Question: I am trying to write a code of bubble animation using jquery and html, to make my circles moving in the canvas and the text should resize according to circle size.
How can I put the text on these circles?
I am using fill text in the circle function but this gives me an error.
'''
var canvas = document.getElementById('canvas');
var c = canvas.getContext('2d');
canvas.width = window.innerWidth;
canvas.height = 300;
var mouse = {
x: undefined,
y: undefined
}
window.addEventListener('mousemove', function(e){
mouse.x = e.x;
mouse.y = e.y;
});
window.addEventListener('resize', function(){
canvas.width = window.innerWidth;
canvas.height = window.innerHeight;
});
function getRandomInt(max) {
return Math.floor(Math.random() * Math.floor(max));
}
function Circle(){
this.radius = getRandomInt(30);
this.originalSize = this.radius;
this.x = Math.random() * (innerWidth - this.radius * 2) + this.radius;
this.y = Math.random() * (innerHeight - this.radius * 2) + this.radius;
this.gradient = Math.random();
this.color = 'rgba('+ getRandomInt(255) +','+ getRandomInt(255) + ','+ getRandomInt(255) + ','+ this.gradient +')';
this.xVelocity = 5 * (Math.random() - Math.random());
this.yVelocity = 5 * (Math.random() - Math.random());
this.draw = function(){
c.beginPath();
c.arc(this.x,this.y, this.radius, 0, Math.PI*2, false);
c.strokeStyle = this.color;
c.stroke();
c.fillStyle = this.color;
c.fill();
this.update();
}
this.update = function(){
if(this.x + this.radius > innerWidth || this.x - this.radius < 0){
this.xVelocity = -this.xVelocity;
}
if(this.y + this.radius > innerHeight || this.y - this.radius < 0){
this.yVelocity = -this.yVelocity;
}
this.x += this.xVelocity;
this.y += this.yVelocity;
if(mouse.x - this.x < 50 && mouse.x - this.x > -50
&& mouse.y - this.y < 50 && mouse.y - this.y > -50){
if(this.radius < 150){
this.radius += 2;
}
}
else if(this.radius !== this.originalSize){
this.radius -= 2;
}
}
}
var circleArray = [];
for(var i = 0; i < 100; i++){
circleArray.push(new Circle());
}
function animate(){
c.clearRect(0,0, innerWidth, innerHeight);
for(var i = 0; i < circleArray.length; i++){
circleArray[i].draw();
}
requestAnimationFrame(animate);
}
animate();
'''
'''
<canvas class="grey darken-4" id="canvas" width="" height="">
</canvas>
'''

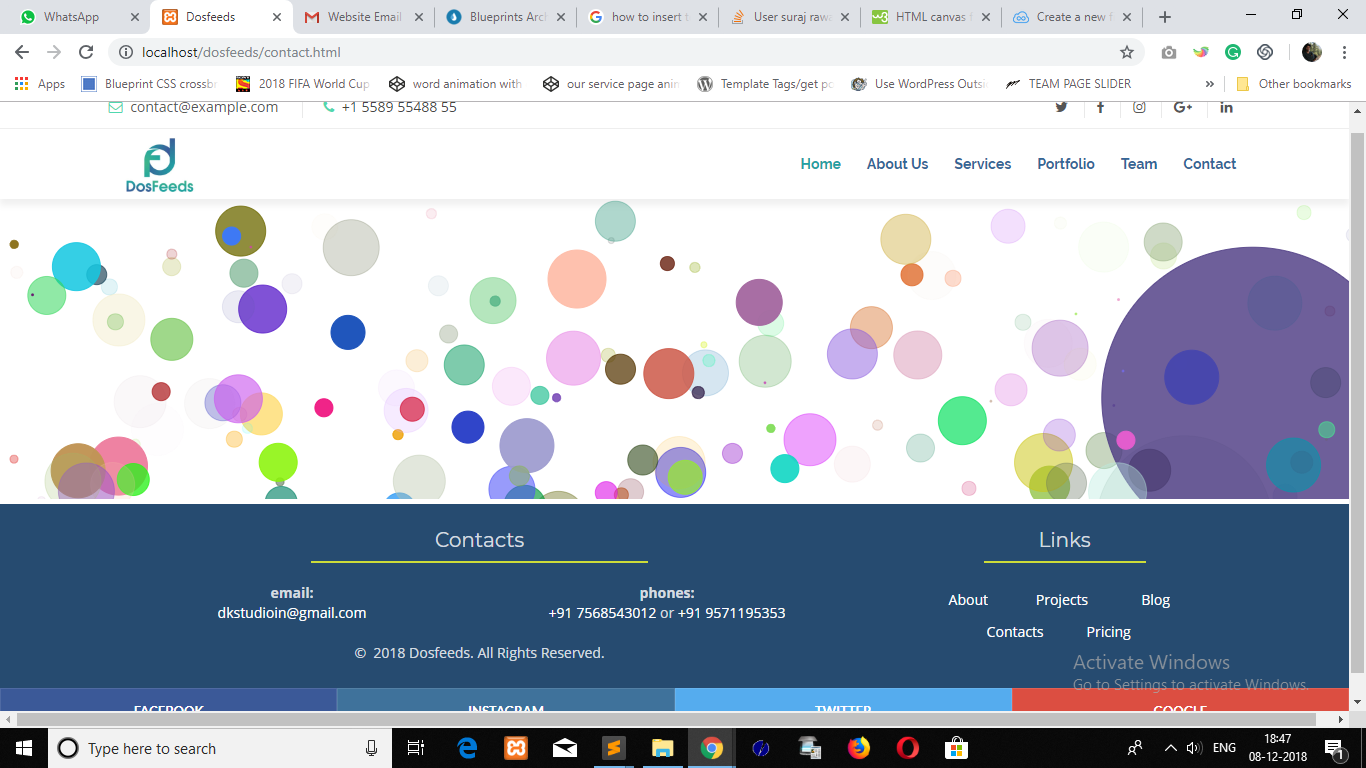
Answer: I hope I understood you correctly. I've added a text array 'var textRy=["C", "C++", "JS", "java"];' and the circle has now a this.text property. To write the text I've added a few lines to the this.draw method but you can put it all in a separate function. I've made the size of the text relative to 'this.radius'.
'''
var canvas = document.getElementById('canvas');
var c = canvas.getContext('2d');
canvas.width = window.innerWidth;
canvas.height = window.innerHeight;//300;
var textRy=["C", "C++", "JS", "java"];
var mouse = {
x: undefined,
y: undefined
}
window.addEventListener('mousemove', function(e){
mouse.x = e.x;
mouse.y = e.y;
});
window.addEventListener('resize', function(){
canvas.width = window.innerWidth;
canvas.height = window.innerHeight;
});
function getRandomInt(max) {
return Math.floor(Math.random() * Math.floor(max));
}
function Circle(){
this.radius = getRandomInt(30);
this.originalSize = this.radius;
this.x = Math.random() * (innerWidth - this.radius * 2) + this.radius;
this.y = Math.random() * (innerHeight - this.radius * 2) + this.radius;
this.text = textRy[~~(Math.random() * textRy.length)];
this.gradient = Math.random();
this.color = 'rgba('+ getRandomInt(255) +','+ getRandomInt(255) + ','+ getRandomInt(255) + ','+ this.gradient +')';
this.xVelocity = 5 * (Math.random() - Math.random());
this.yVelocity = 5 * (Math.random() - Math.random());
this.draw = function(){
c.beginPath();
c.arc(this.x,this.y, this.radius, 0, Math.PI*2, false);
c.strokeStyle = this.color;
c.stroke();
c.fillStyle = this.color;
c.fill();
c.textAlign="center";
c.textBaseline="middle";
c.font=(this.radius*.8)+"px Consolas";
c.fillStyle = "blue";
c.fillText(this.text,this.x,this.y);
this.update();
}
this.update = function(){
if(this.x + this.radius > innerWidth || this.x - this.radius < 0){
this.xVelocity = -this.xVelocity;
}
if(this.y + this.radius > innerHeight || this.y - this.radius < 0){
this.yVelocity = -this.yVelocity;
}
this.x += this.xVelocity;
this.y += this.yVelocity;
if(mouse.x - this.x < 50 && mouse.x - this.x > -50
&& mouse.y - this.y < 50 && mouse.y - this.y > -50){
if(this.radius < 150){
this.radius += 2;
}
}
else if(this.radius !== this.originalSize){
this.radius -= 2;
}
}
}
var circleArray = [];
for(var i = 0; i < 100; i++){
circleArray.push(new Circle());
}
function animate(){
c.clearRect(0,0, innerWidth, innerHeight);
for(var i = 0; i < circleArray.length; i++){
circleArray[i].draw();
}
requestAnimationFrame(animate);
}
animate();
'''
'''
<script src="https://cdnjs.cloudflare.com/ajax/libs/jquery/3.3.1/jquery.min.js"></script>
<canvas id="canvas"></canvas>
'''